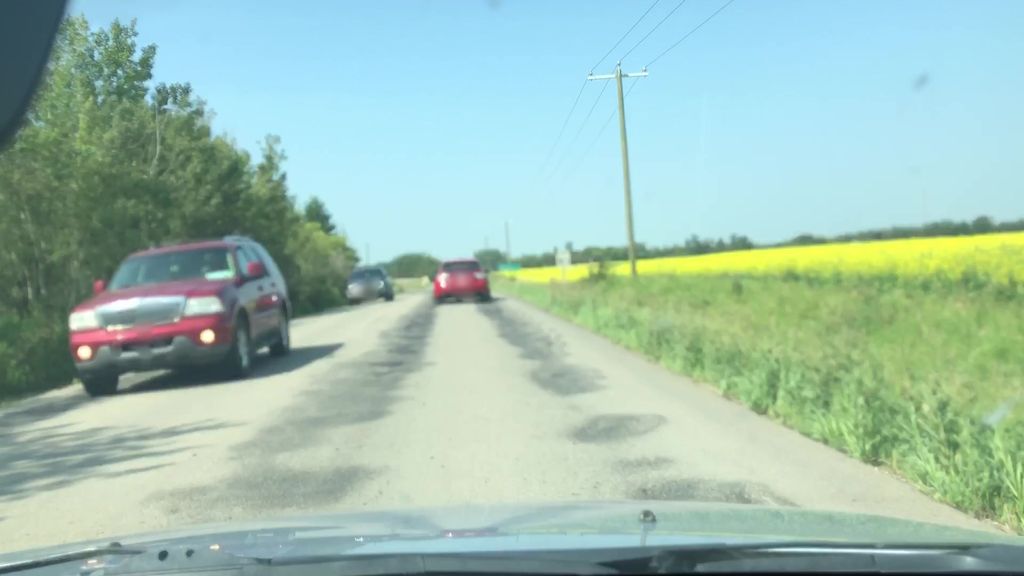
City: edmonton